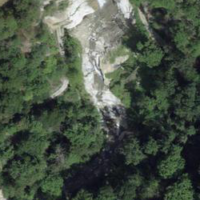
EUNIS habitat code: 44
Species observed at this site:
Saxifraga cotyledon